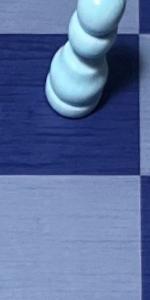
Label: Empty